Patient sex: F
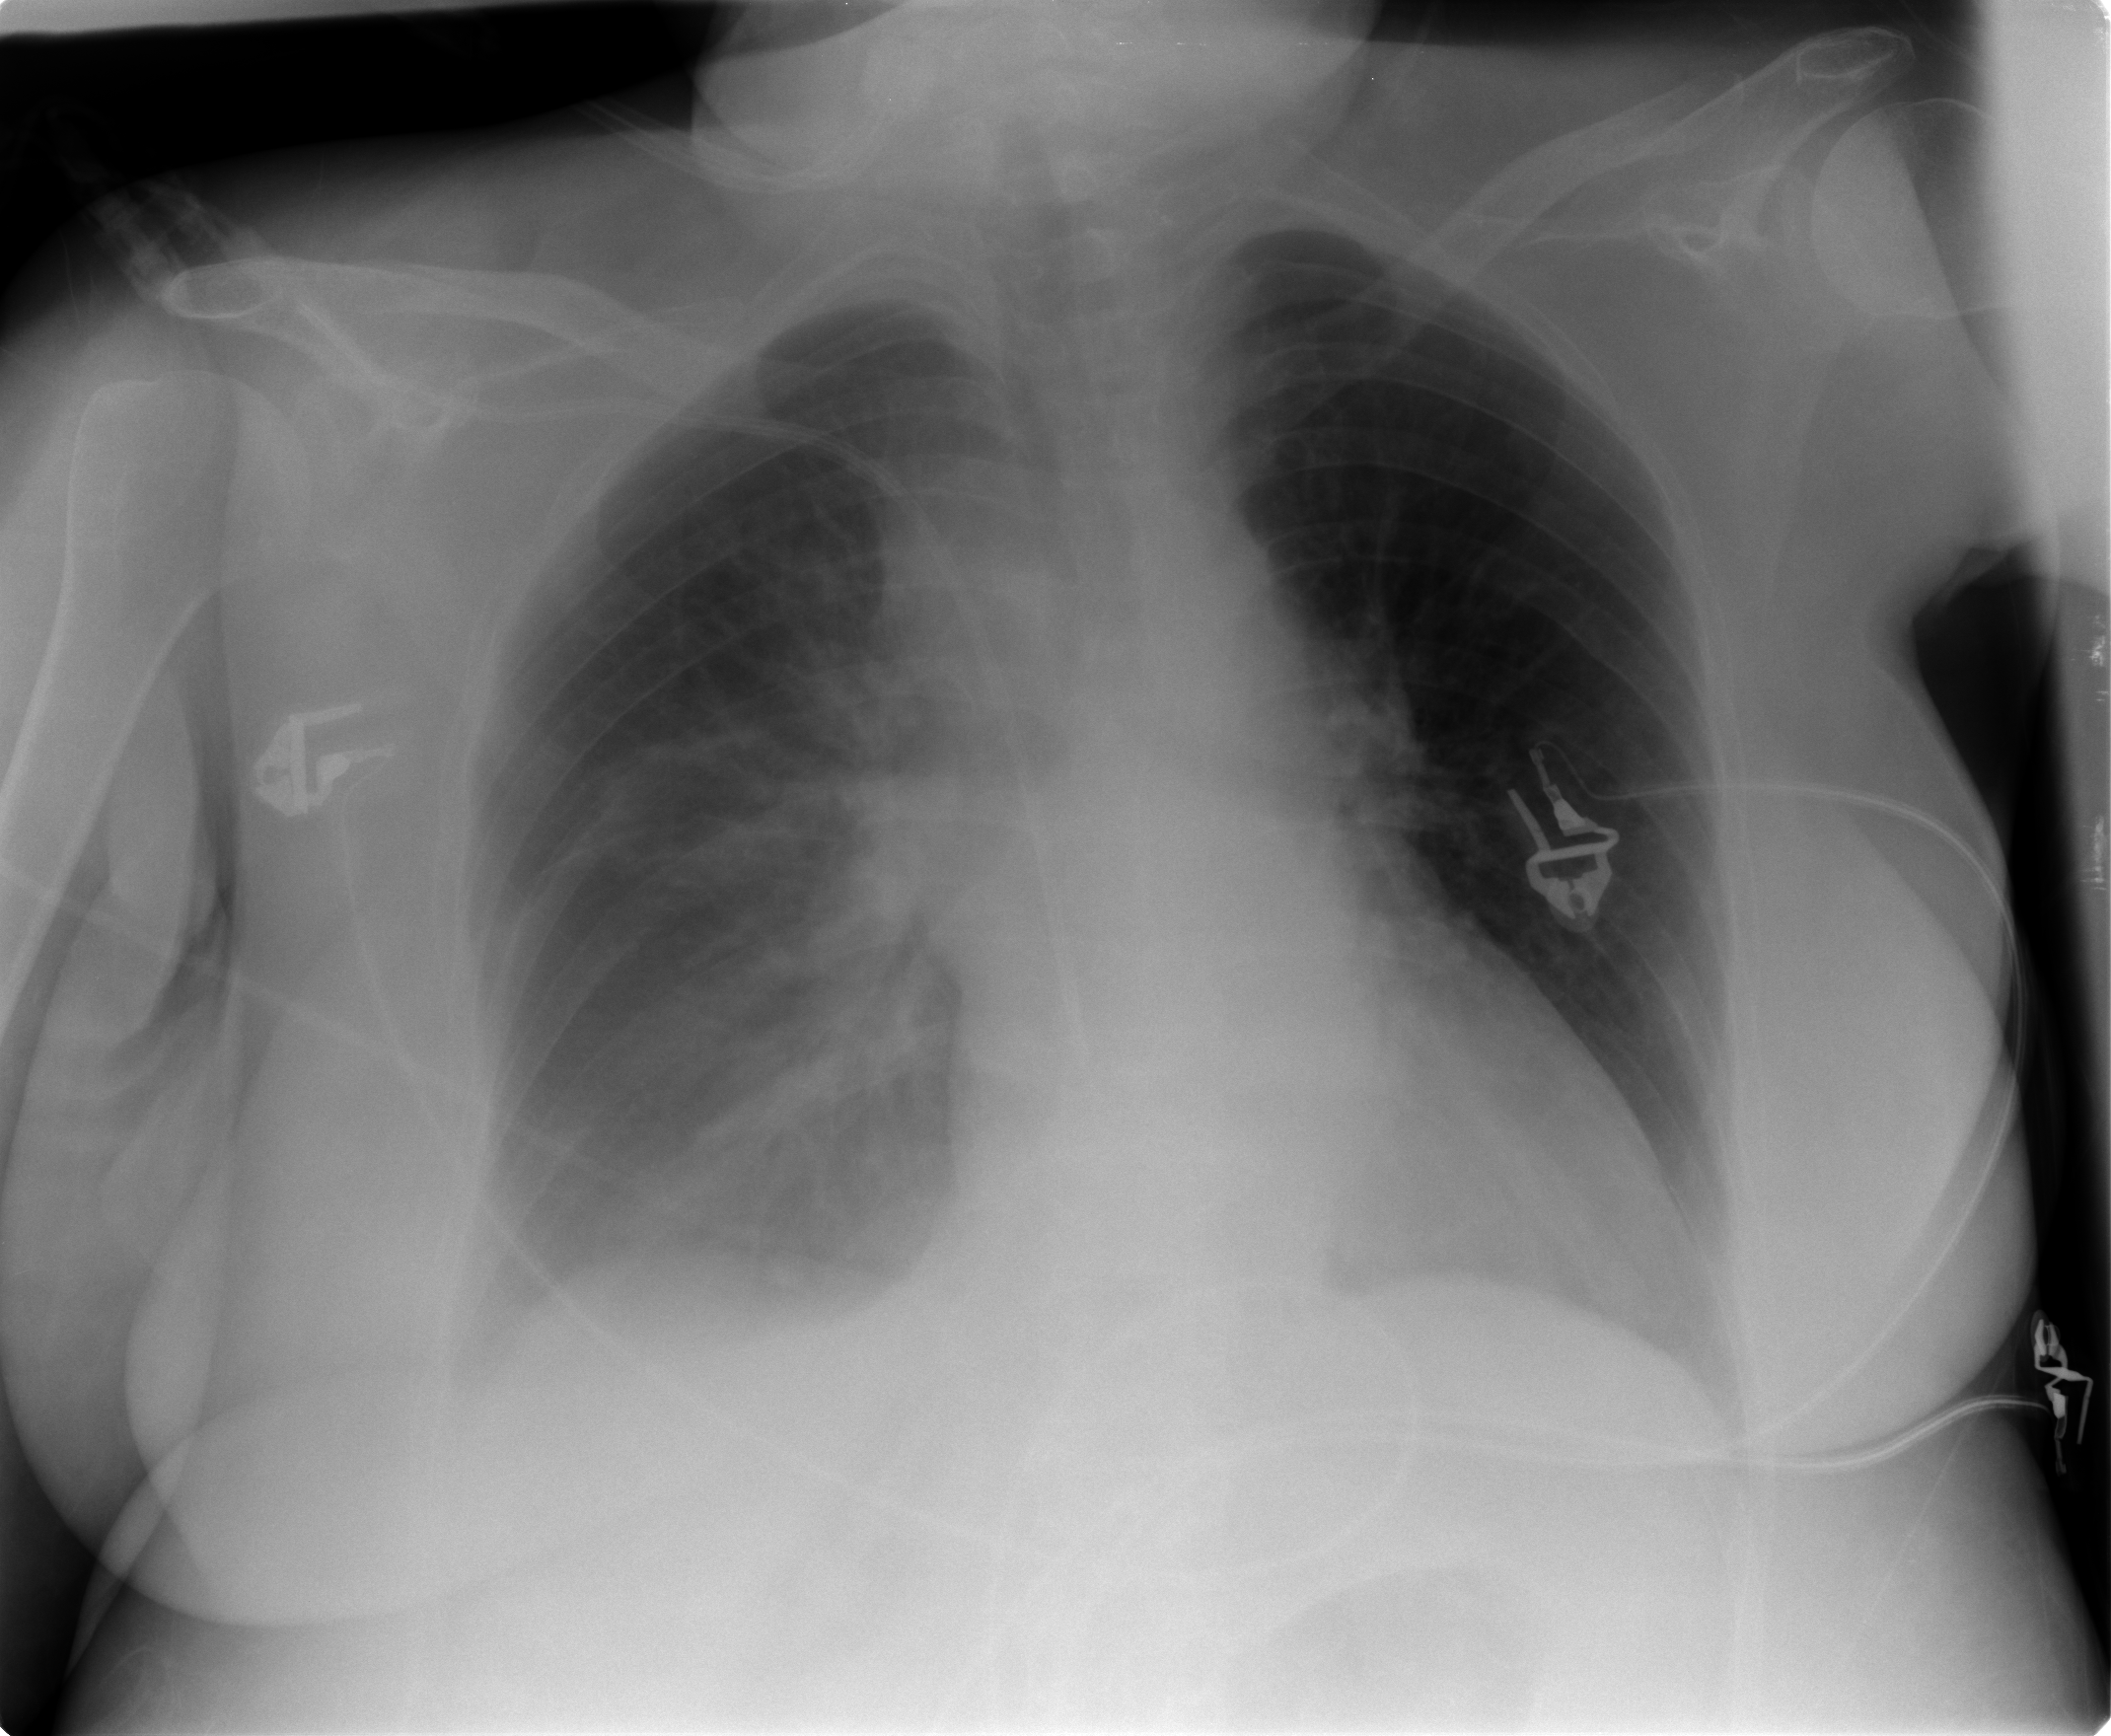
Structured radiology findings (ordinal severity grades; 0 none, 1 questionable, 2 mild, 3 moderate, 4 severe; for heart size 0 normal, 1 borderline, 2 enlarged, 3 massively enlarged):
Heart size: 0
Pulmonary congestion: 0
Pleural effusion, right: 2
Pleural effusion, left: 2
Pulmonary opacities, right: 2
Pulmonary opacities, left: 0
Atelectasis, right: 2
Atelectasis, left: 0